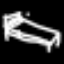
Label: bed